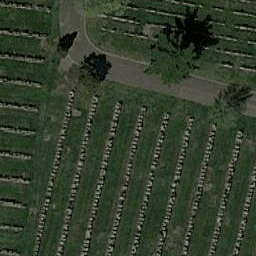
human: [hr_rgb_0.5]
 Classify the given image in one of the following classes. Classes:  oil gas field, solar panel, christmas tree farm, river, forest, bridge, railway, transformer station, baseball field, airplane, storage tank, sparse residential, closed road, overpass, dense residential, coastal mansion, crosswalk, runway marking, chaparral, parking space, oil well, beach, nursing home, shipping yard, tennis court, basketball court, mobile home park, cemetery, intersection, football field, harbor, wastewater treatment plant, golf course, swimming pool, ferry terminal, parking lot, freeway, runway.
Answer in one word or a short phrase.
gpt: cemetery